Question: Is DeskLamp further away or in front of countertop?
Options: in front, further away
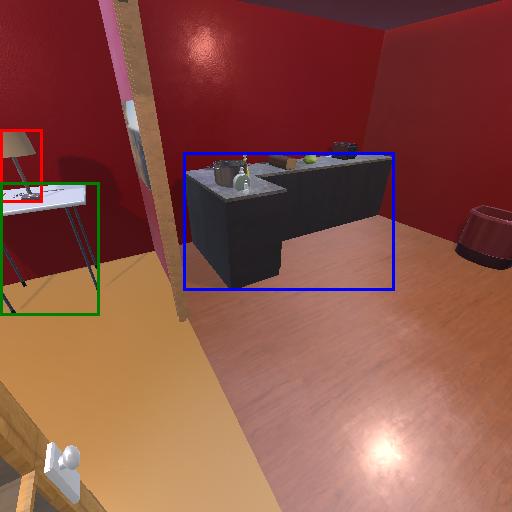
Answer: in front